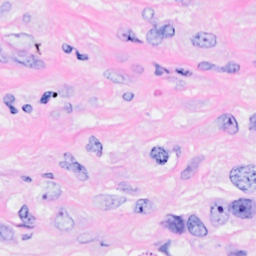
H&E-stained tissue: Breast